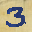
Label: 3